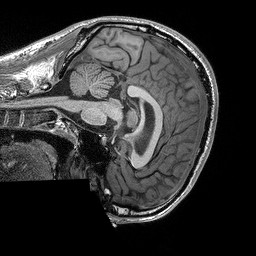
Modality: T1w
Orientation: sagittal
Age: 21
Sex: male
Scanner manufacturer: siemens
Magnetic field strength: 3 T
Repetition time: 2.3 s
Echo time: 0.00298 s